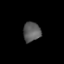
Tissue: lung
Cell type: Others
Senescence score: 0.2381
Nuclear area (px): 333
Mean DAPI intensity: 92.249